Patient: sex M, age 62
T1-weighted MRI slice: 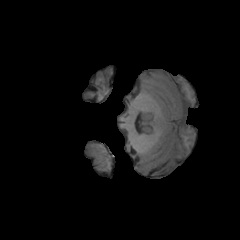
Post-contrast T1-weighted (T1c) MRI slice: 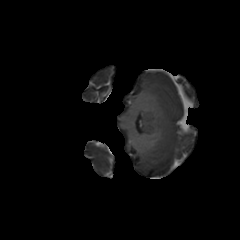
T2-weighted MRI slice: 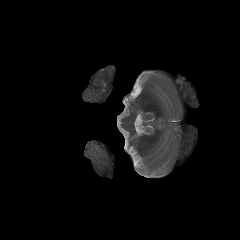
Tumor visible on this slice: yes
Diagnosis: Glioblastoma, IDH-wildtype
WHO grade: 4